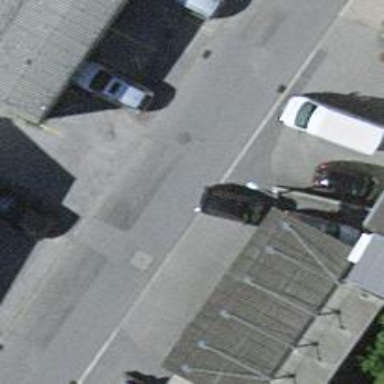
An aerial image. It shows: View of roof of building.